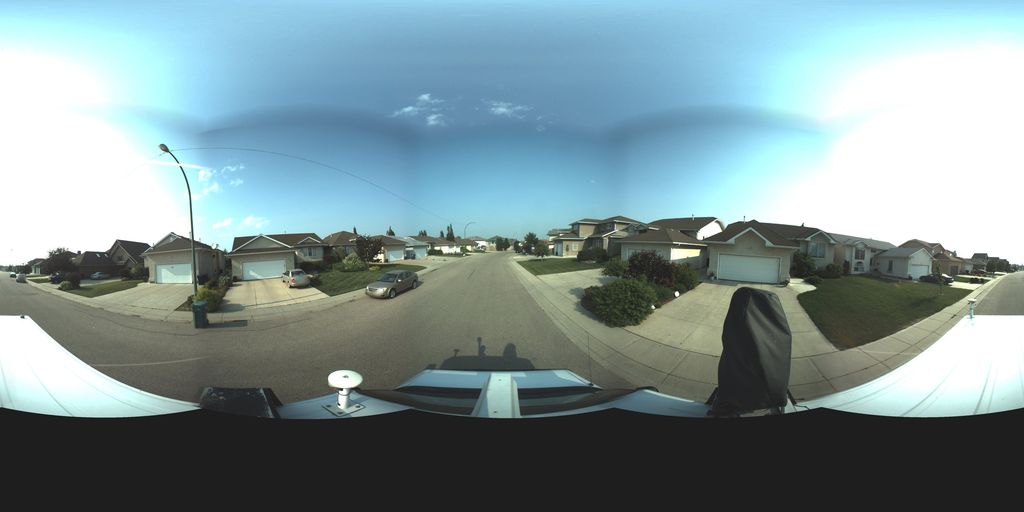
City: saskatoon